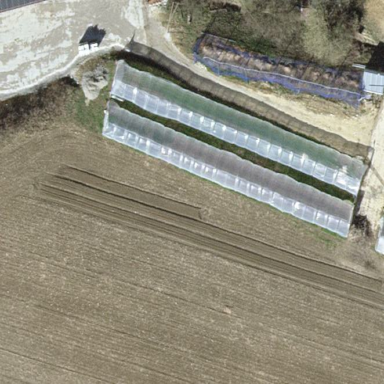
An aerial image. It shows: Greenhouse.